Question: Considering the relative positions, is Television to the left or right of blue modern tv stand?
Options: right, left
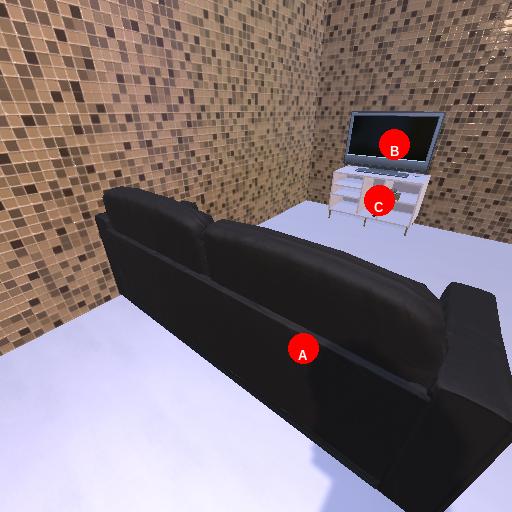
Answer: right